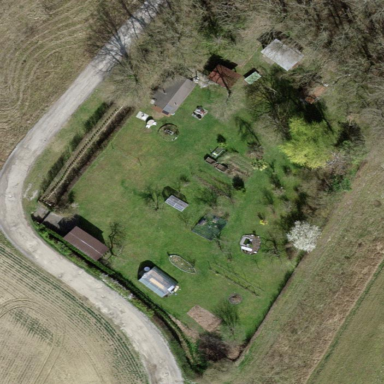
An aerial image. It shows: Garden that is leisure land.